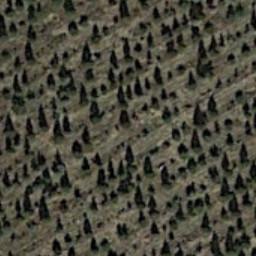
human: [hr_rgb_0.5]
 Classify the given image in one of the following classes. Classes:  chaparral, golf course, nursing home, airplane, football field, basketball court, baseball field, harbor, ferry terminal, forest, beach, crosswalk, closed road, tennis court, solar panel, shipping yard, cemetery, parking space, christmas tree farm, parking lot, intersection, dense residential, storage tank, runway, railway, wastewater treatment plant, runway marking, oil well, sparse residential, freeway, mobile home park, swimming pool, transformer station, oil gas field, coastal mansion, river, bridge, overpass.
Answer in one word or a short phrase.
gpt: christmas tree farm